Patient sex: F
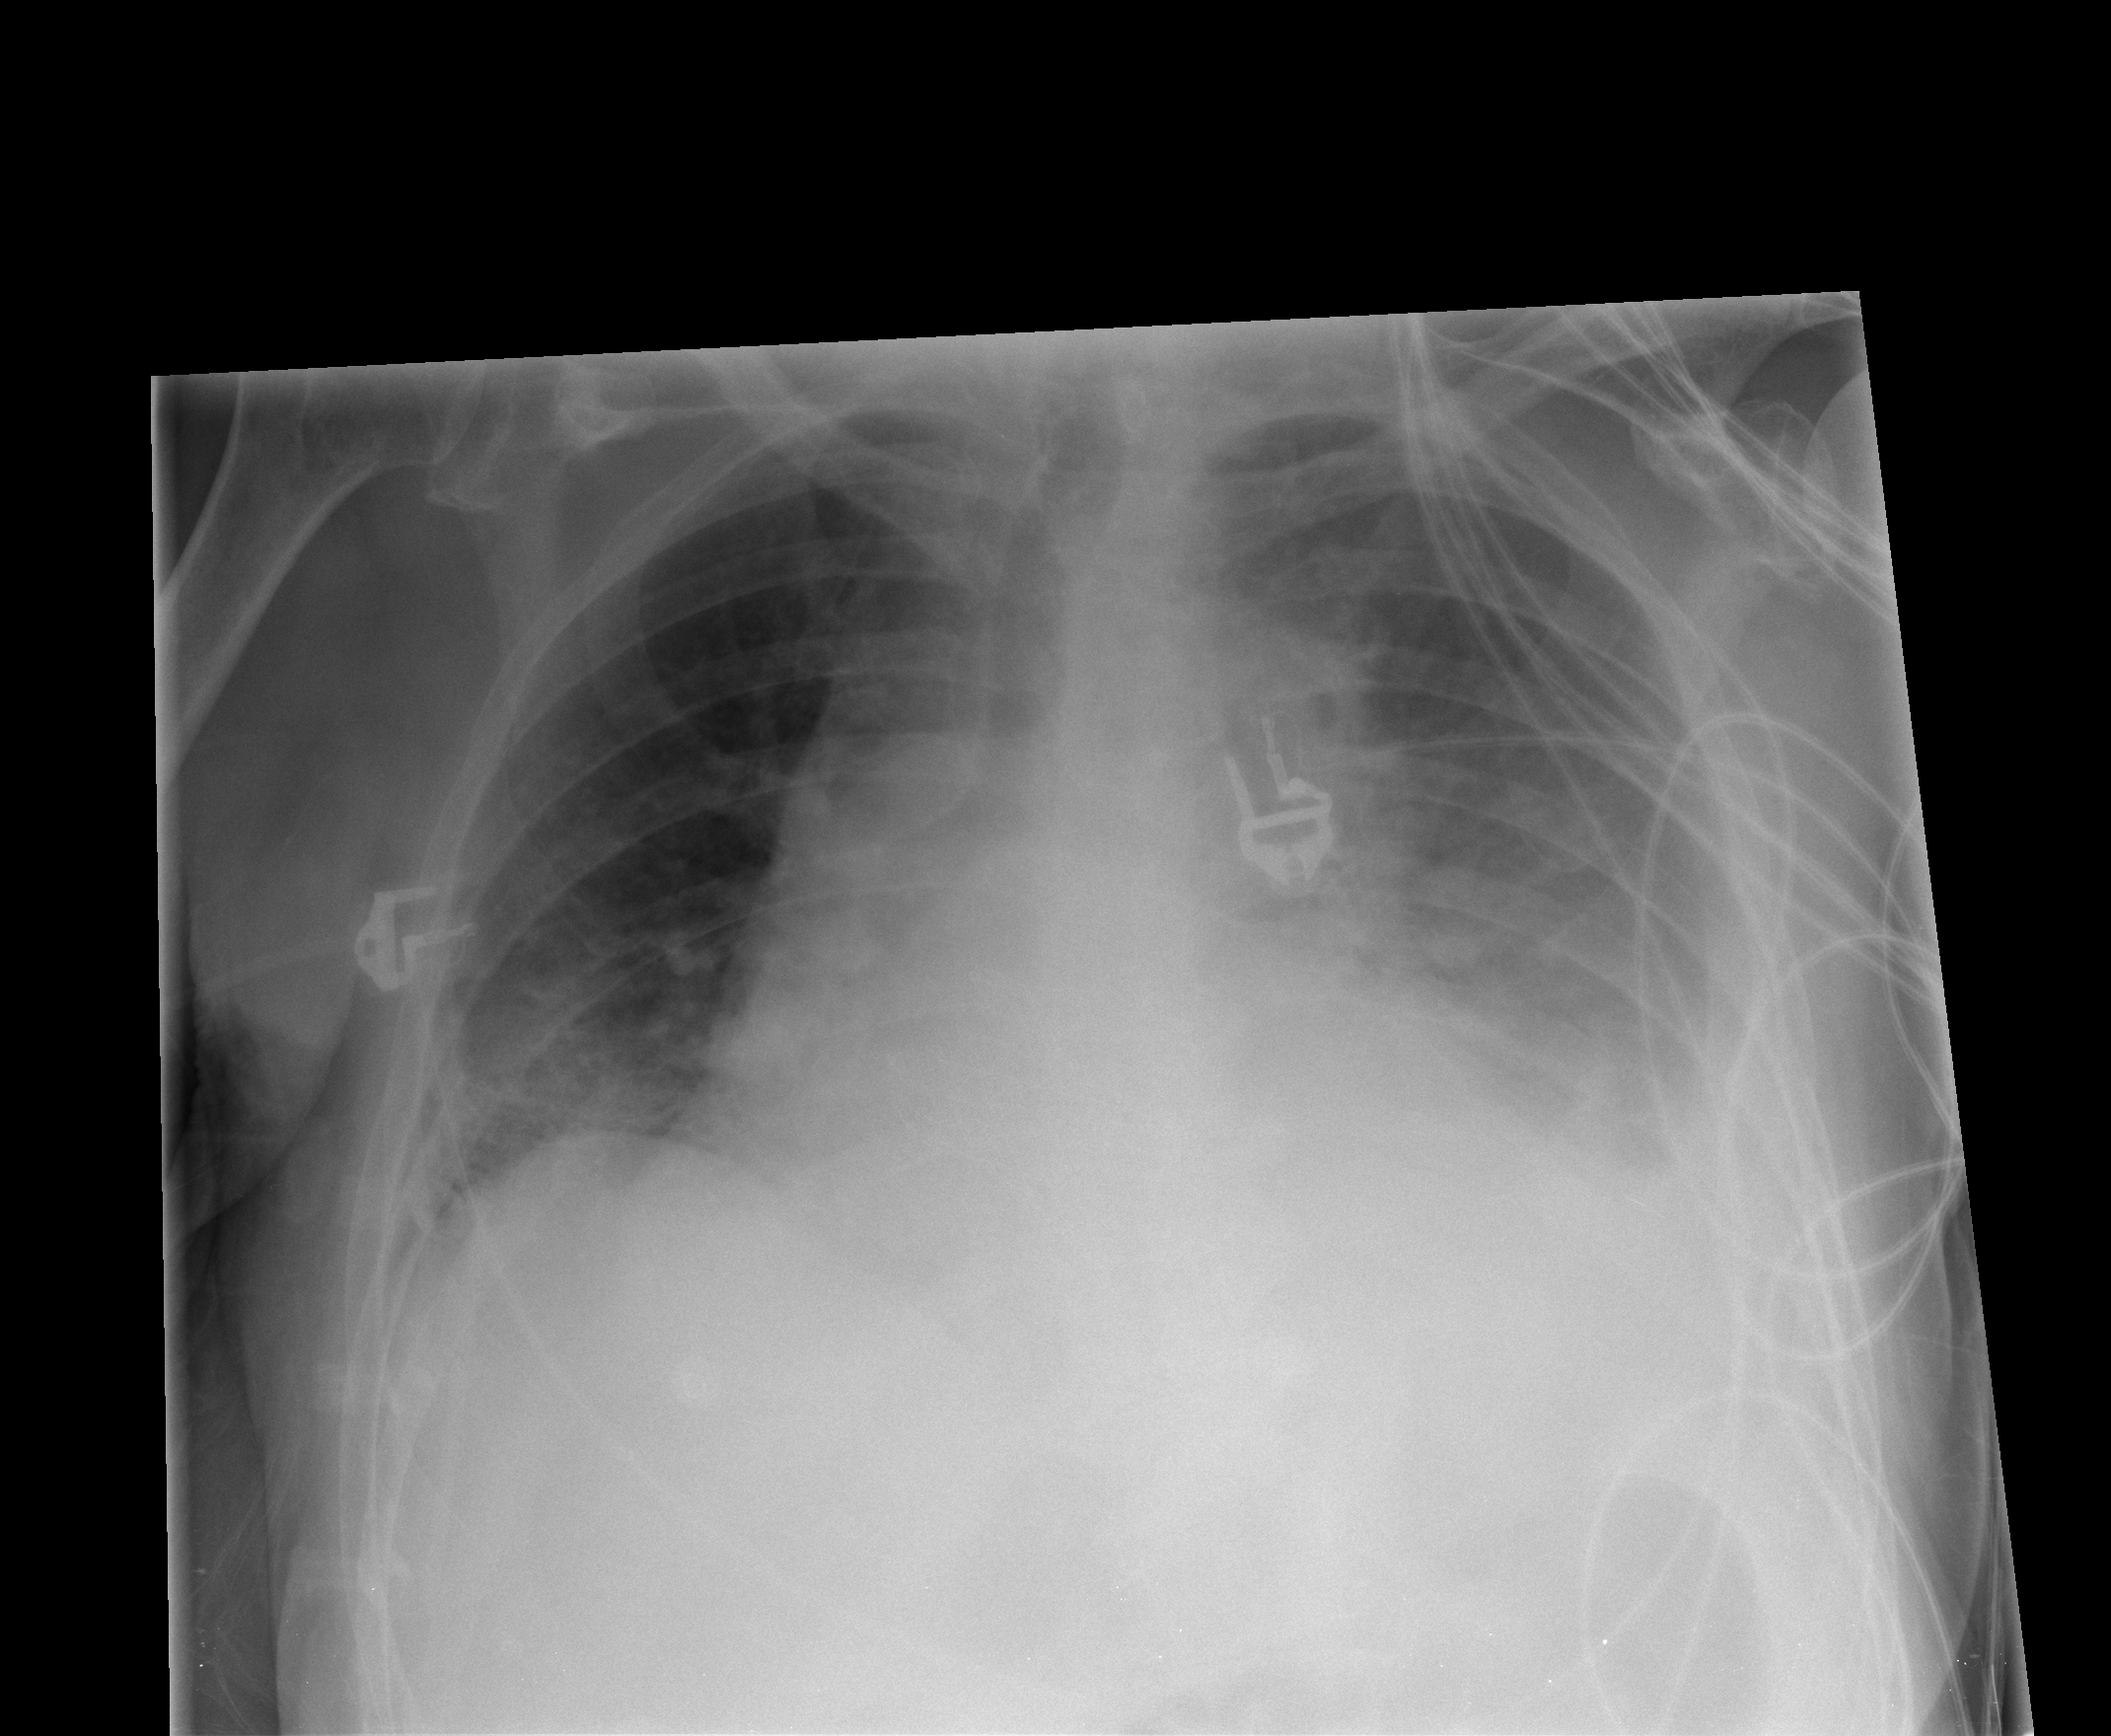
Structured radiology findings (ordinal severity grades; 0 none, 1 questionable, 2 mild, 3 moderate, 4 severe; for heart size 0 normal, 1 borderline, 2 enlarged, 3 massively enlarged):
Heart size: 2
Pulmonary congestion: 2
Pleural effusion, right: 0
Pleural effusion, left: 3
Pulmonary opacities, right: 2
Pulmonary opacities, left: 2
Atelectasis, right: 2
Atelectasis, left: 2